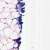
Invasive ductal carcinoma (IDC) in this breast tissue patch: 0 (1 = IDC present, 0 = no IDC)